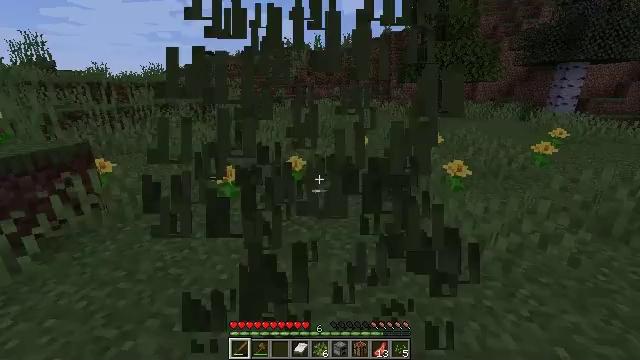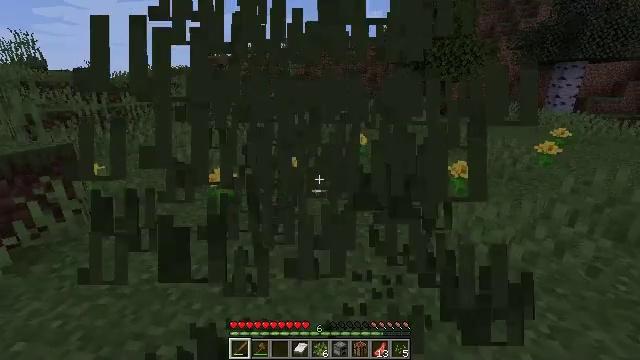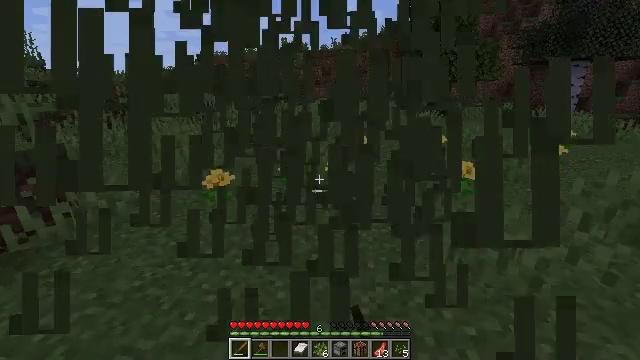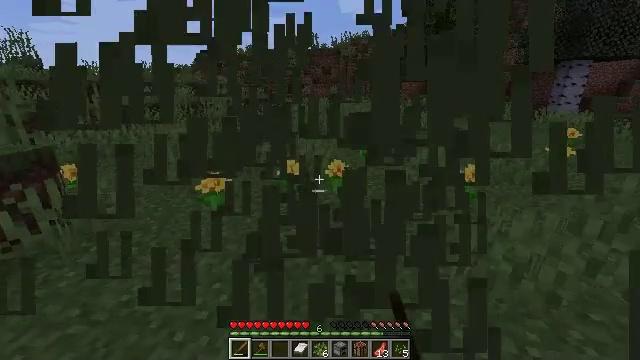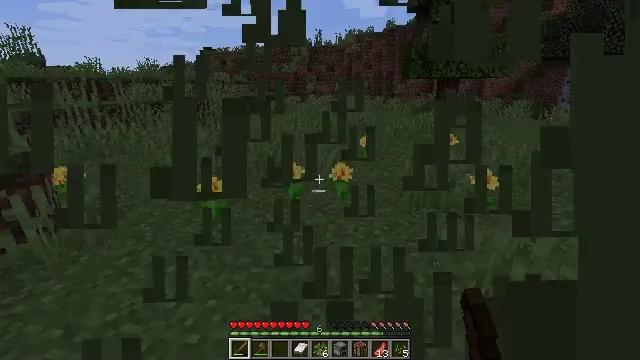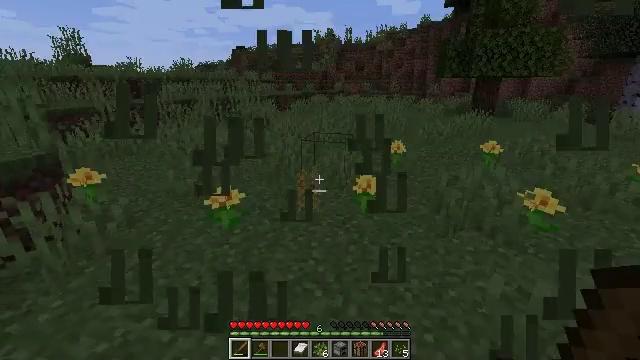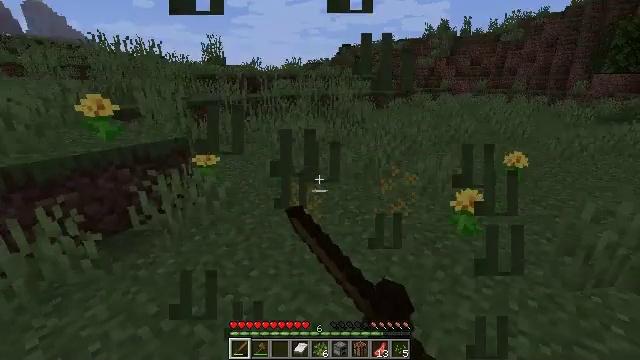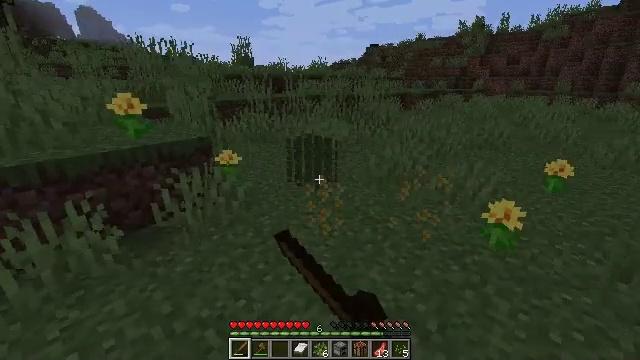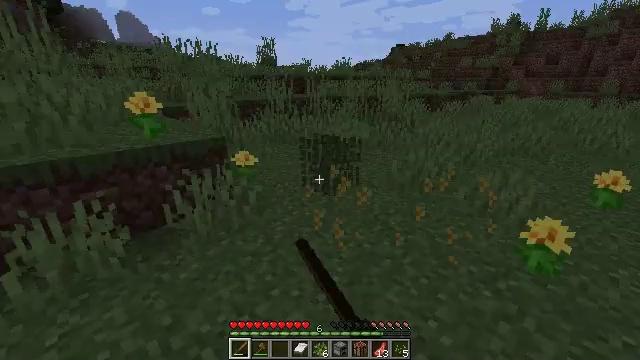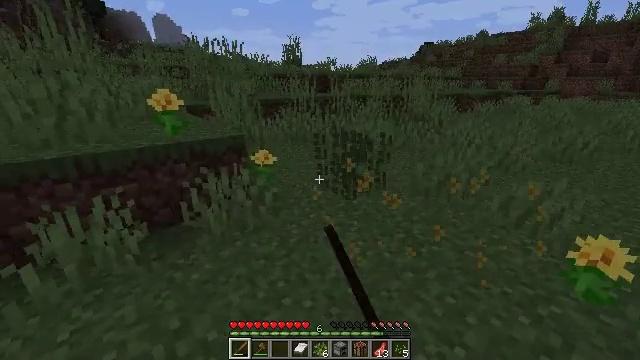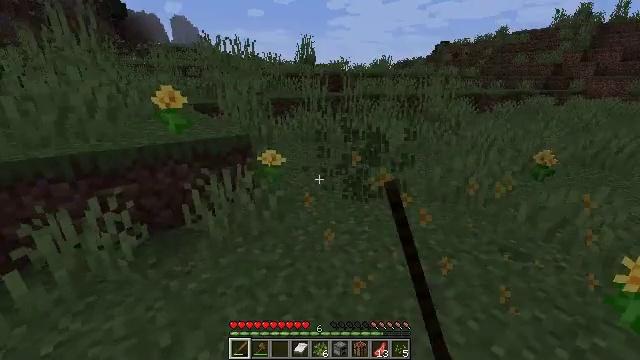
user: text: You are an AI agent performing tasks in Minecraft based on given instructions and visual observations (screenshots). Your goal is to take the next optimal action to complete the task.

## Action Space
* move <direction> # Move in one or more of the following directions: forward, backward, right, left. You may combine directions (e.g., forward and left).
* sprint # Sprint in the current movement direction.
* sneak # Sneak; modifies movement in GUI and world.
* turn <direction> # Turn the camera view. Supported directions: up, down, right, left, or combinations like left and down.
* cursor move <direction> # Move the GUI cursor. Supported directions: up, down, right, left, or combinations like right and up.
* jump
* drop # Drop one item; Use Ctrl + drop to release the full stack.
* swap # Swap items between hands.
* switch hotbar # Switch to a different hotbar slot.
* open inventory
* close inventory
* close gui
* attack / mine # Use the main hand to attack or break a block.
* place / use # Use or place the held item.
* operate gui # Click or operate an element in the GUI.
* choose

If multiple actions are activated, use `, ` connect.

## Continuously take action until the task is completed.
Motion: motion action
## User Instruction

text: Break the dandelion to obtain it.
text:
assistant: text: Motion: move forward, attack / mine
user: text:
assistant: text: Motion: move forward, attack / mine
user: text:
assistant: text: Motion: move forward, attack / mine
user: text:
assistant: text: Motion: move forward, attack / mine
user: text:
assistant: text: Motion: move forward, turn left, attack / mine
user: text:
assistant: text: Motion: move forward, turn left, attack / mine
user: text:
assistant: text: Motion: move forward, turn left, attack / mine
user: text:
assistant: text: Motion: move forward, turn left, attack / mine
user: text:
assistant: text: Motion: move forward, turn left, attack / mine
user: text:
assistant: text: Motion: move forward, turn left, attack / mine
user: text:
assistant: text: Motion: attack / mine